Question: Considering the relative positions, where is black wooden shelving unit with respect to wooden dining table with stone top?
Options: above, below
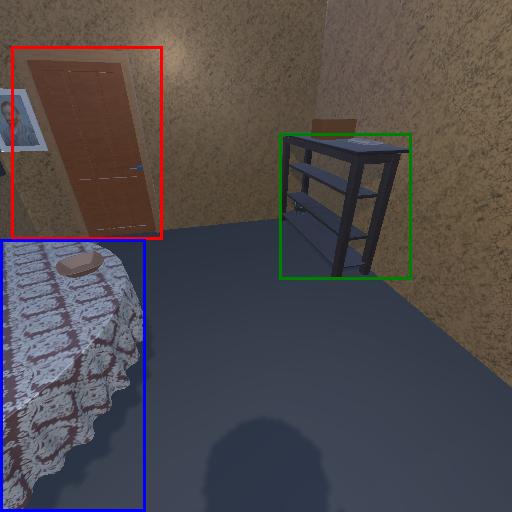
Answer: above